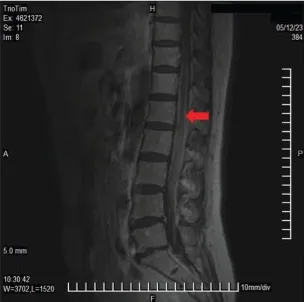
Lumbar spine MRI showing multiple cord shadows at the cauda equina, which were significantly thickened and increased, indicating the rapid progression of the disease. Sagittal T1 sequence.
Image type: radiology (mri)